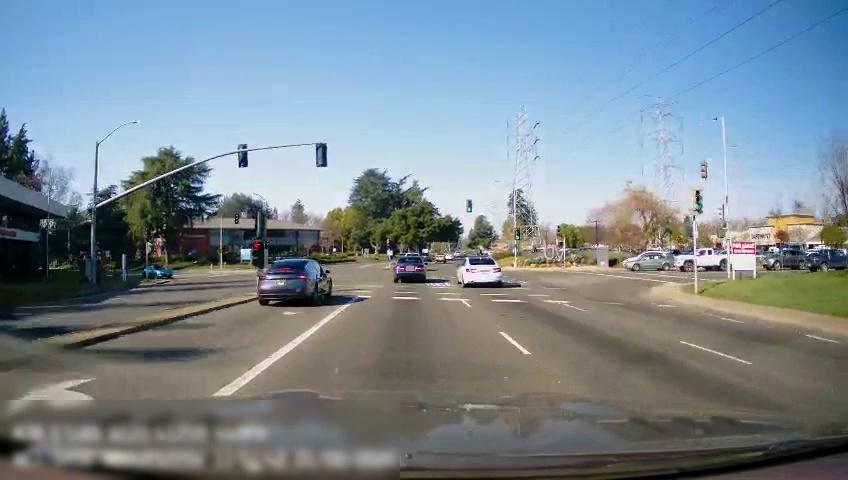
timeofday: Day
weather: Sunny
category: Drivable Space
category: Drivable Space
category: Vehicles | Car
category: Vehicles | Car
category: Vehicles | SUV
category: Vehicles | Truck
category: Vehicles | Car
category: Vehicles | Truck
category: Vehicles | Truck
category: Vehicles | Car
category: Vehicles | Car
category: Lanes | Current Lane
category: Lanes | Alternate Lane
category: Lanes | Alternate Lane
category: Lanes | Current Lane
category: Traffic | Lights
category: Traffic | Lights
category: Traffic | Lights
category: Traffic | Lights
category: Traffic | Lights
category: Traffic | Lights
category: Traffic | Lights
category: Traffic | Lights